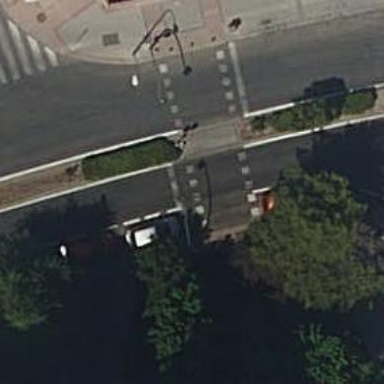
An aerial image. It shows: Bollard barrier.